Current action and preconditions to check: trajectory_clear

Your task: For each precondition in the list above, predict whether it will hold at this action.

Consider the current scene as observed from the mobile robot's camera, and analyze the predicted future states of all dynamic agents (e.g., people, animals, vehicles, or any moving entities) within the NEXT SECOND.

IMPORTANT: Only answer "very likely" if you are absolutely certain—based on strong, clear evidence—that a dynamic agent will violate the precondition in the predicted future state. Do NOT answer "very likely" for unlikely, ambiguous, or low-probability risks.

Ask yourself for each precondition: Is there a high probability, with clear and convincing evidence, that the predicted future states of any dynamic agent will interfere with the predicted future state of the currently executing action within the NEXT SECOND, causing that precondition to fail?

Assess the risk level based on these predictions. Use "likely" or "very likely" if motions create a clear risk of interference.

Use "neutral" or "improbable" if agents are nearby but their predicted paths are clearly diverging or non-conflicting.

Failure Risk Categories: "very improbable", "improbable", "neutral", "likely", "very likely"

Answer Format: Output ONLY the probability_of_failure value from these categories: "very improbable", "improbable", "neutral", "likely", "very likely"

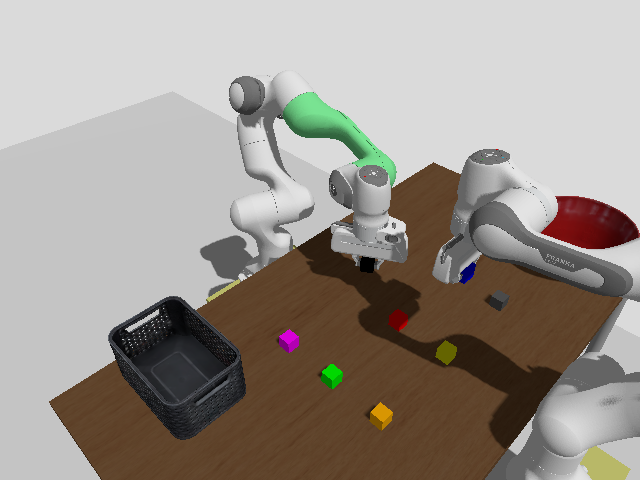

Answer: very improbable